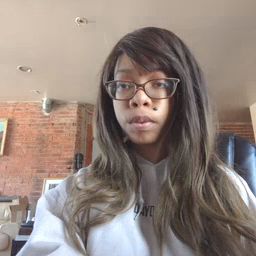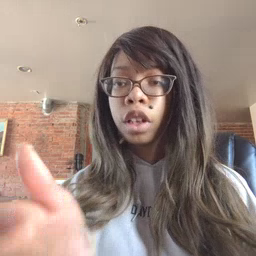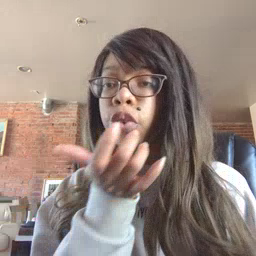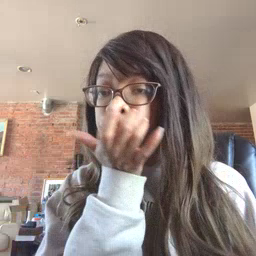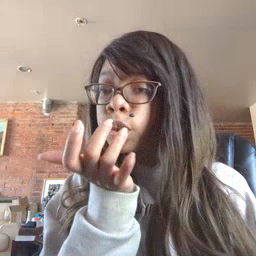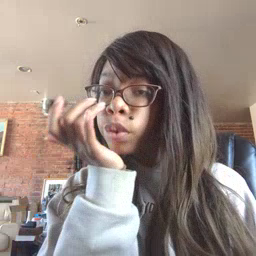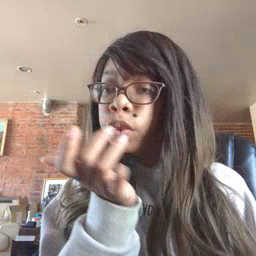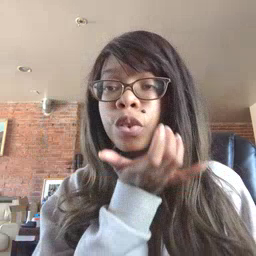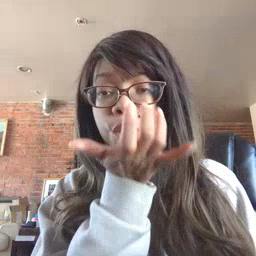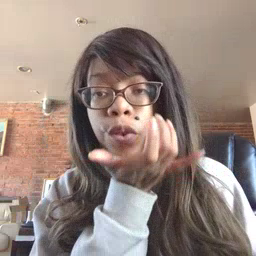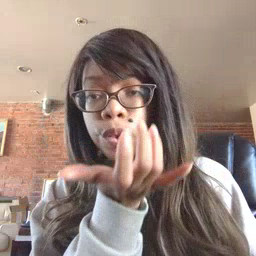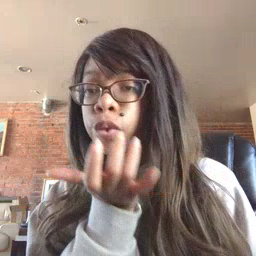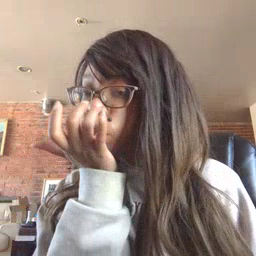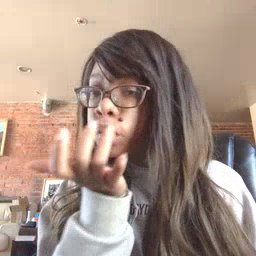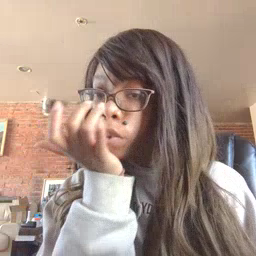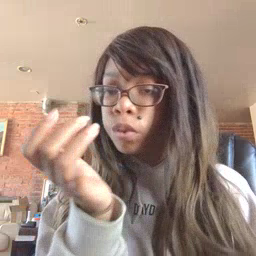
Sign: grass